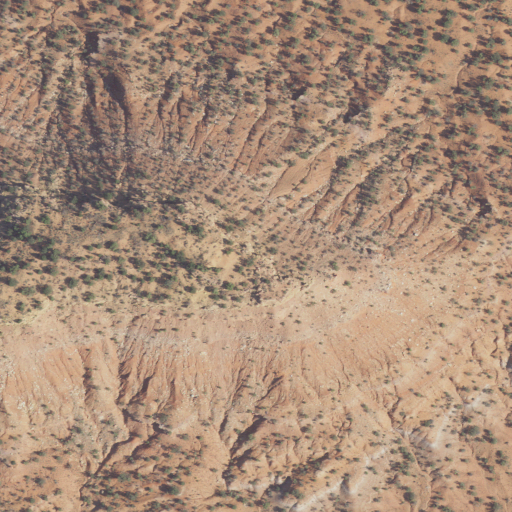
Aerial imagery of mountain in Utah named Dishopan Hill containing shrub and barren land